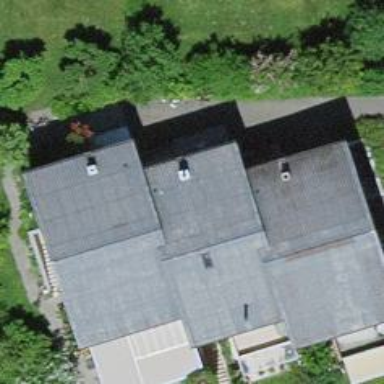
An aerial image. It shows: Residential building with gabled roof oriented across.